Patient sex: M
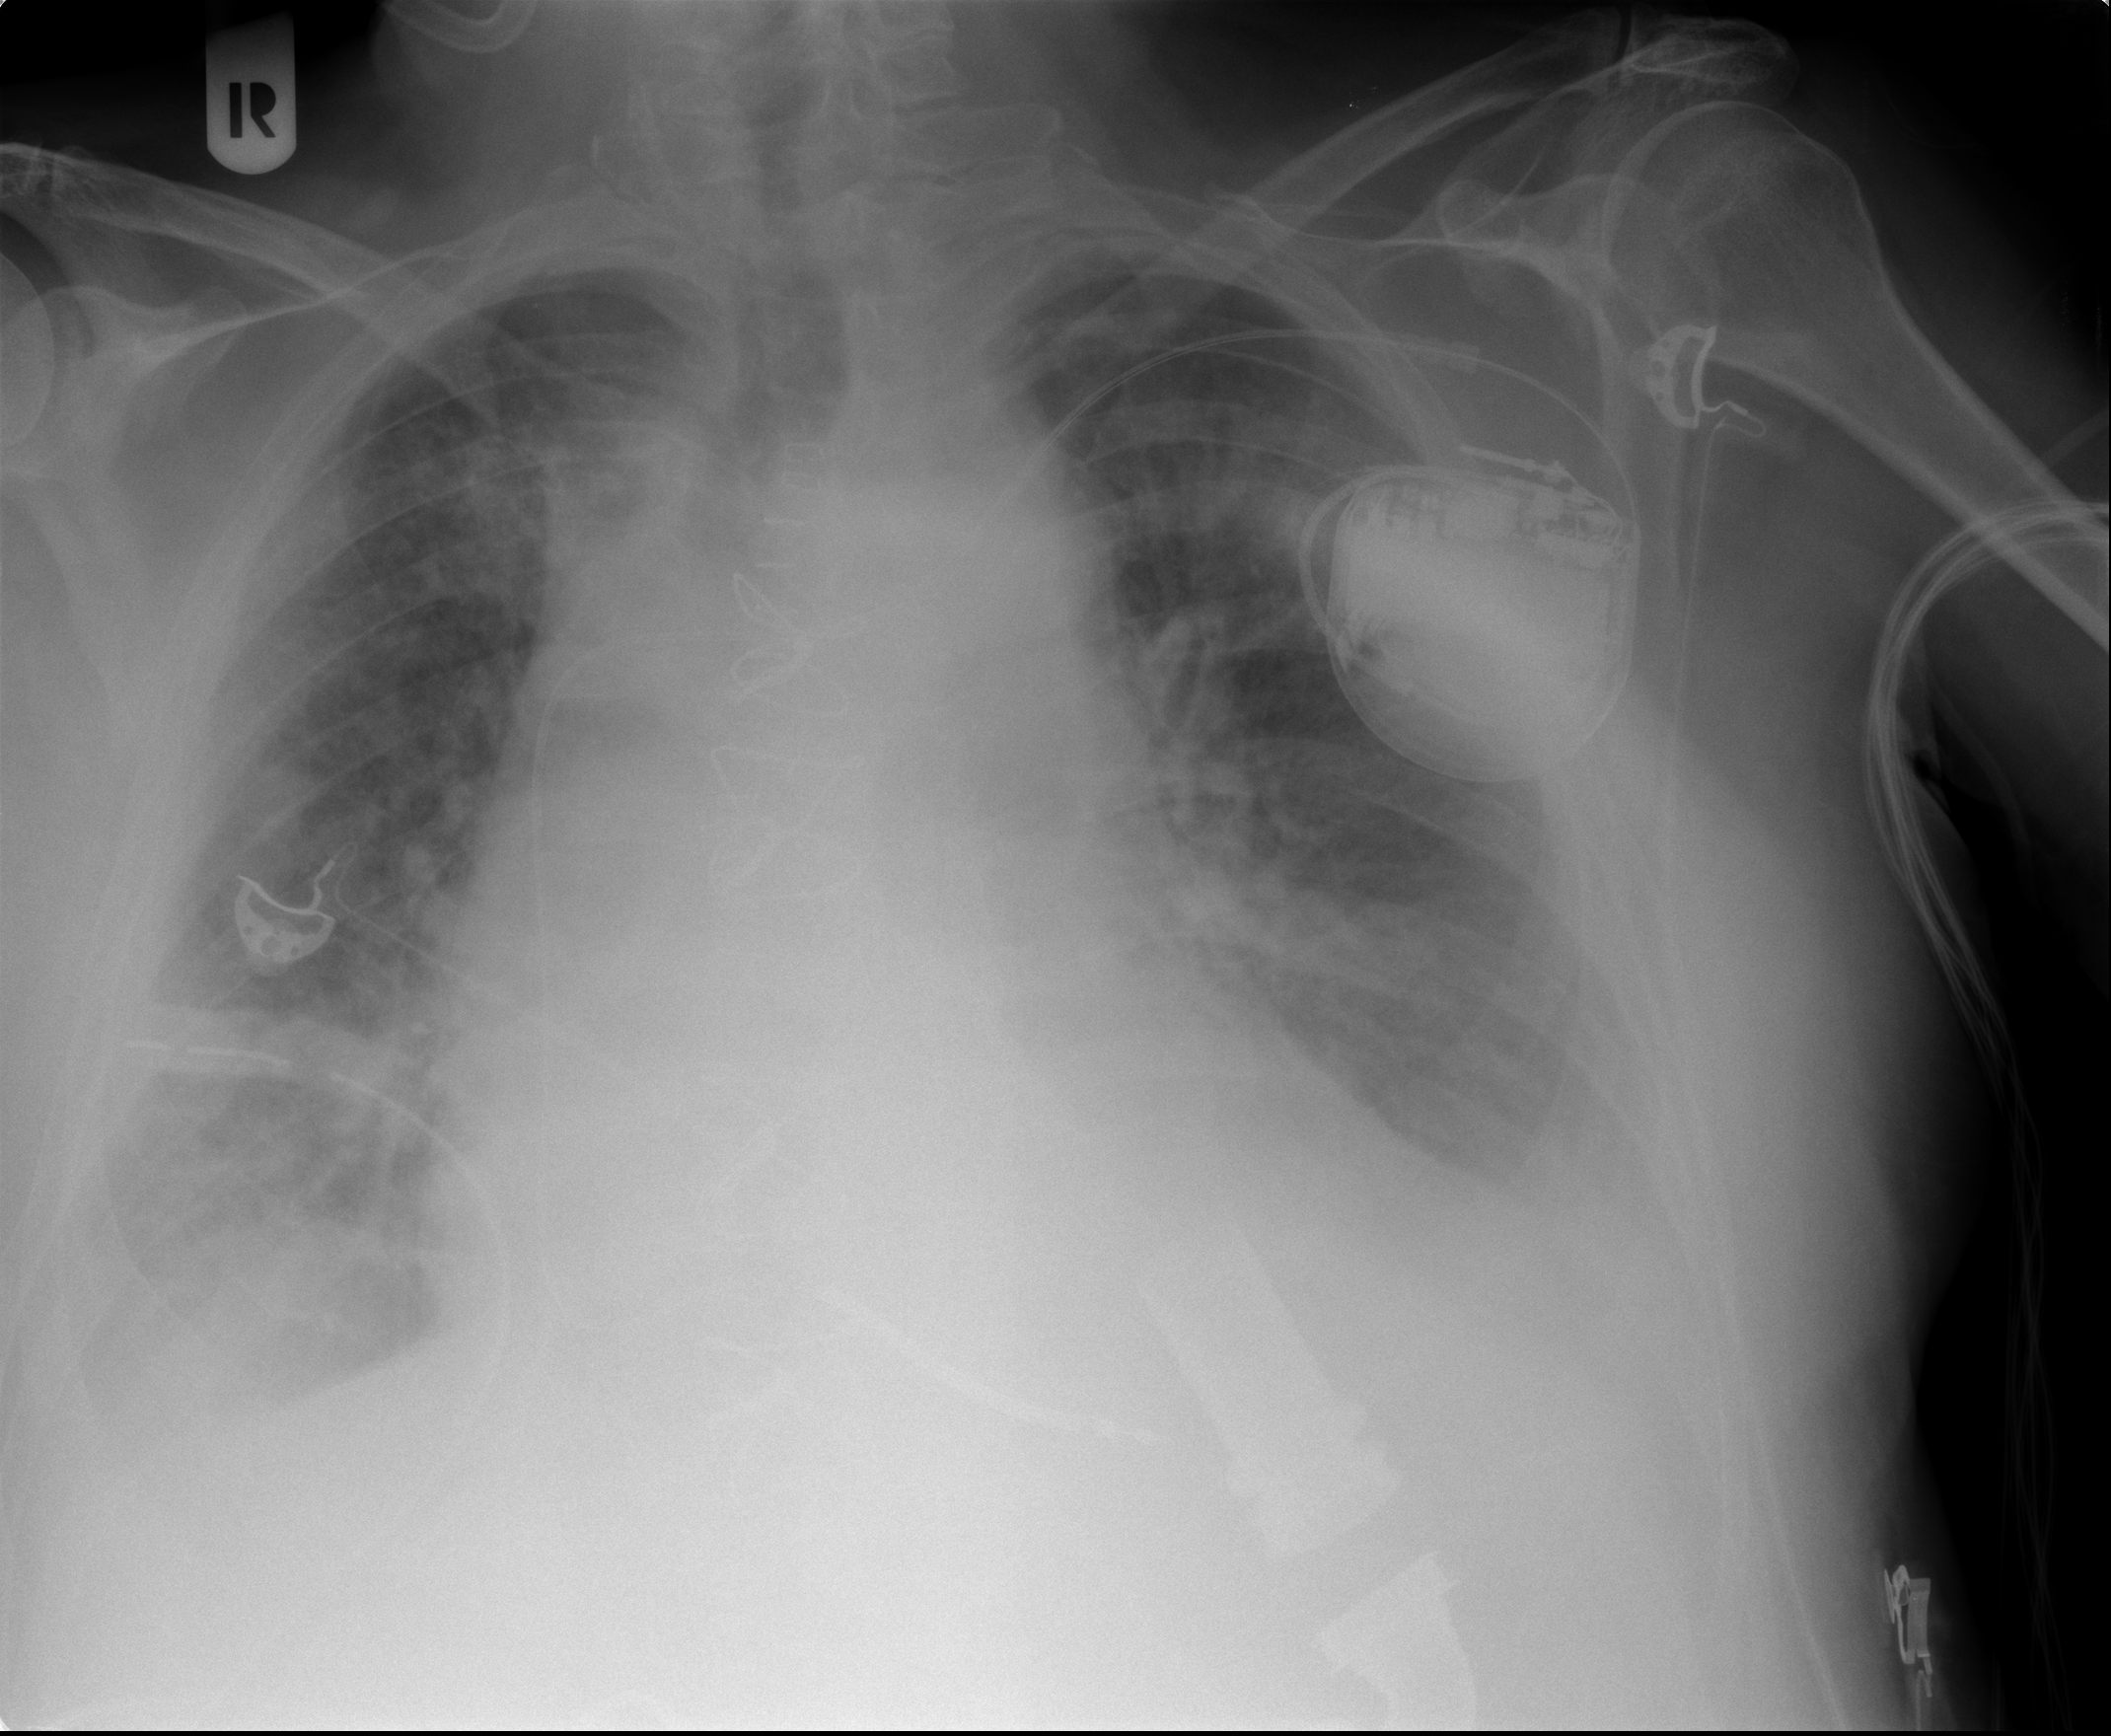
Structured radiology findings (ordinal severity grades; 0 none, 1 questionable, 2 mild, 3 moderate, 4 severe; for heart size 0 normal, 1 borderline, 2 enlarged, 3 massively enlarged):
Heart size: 2
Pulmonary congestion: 3
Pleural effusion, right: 2
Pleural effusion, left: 2
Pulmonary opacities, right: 2
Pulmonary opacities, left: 2
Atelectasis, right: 2
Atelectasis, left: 2